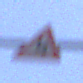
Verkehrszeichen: DoppelkurveZunaechstLinks
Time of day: Midday
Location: Roofed (Underpass)
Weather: Clear
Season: NotSpecified
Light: Natural